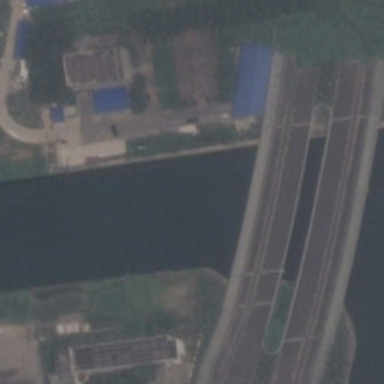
This is a big bridge and some buildings with a little grass .